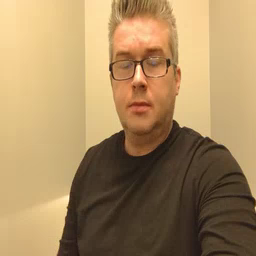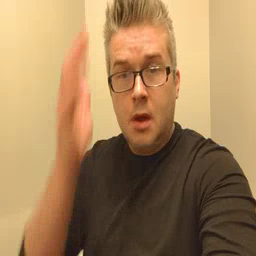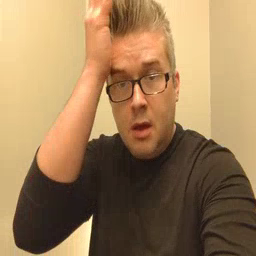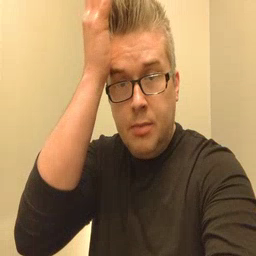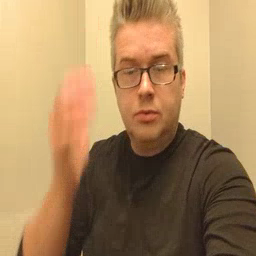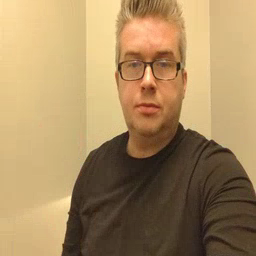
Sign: garbage